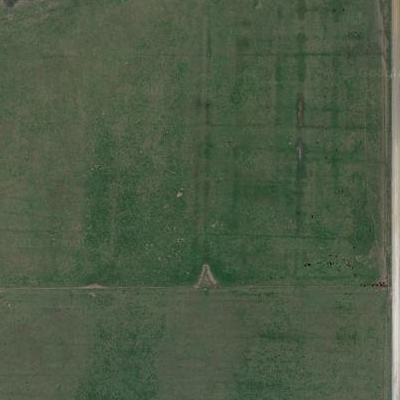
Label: Grass